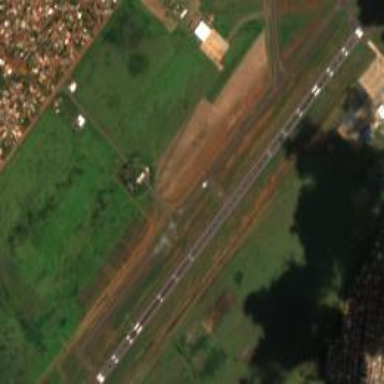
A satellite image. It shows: Runway at airport.